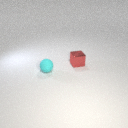
small red metal cube behind small cyan rubber sphere